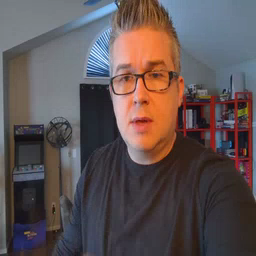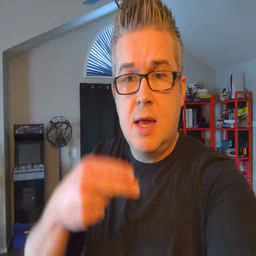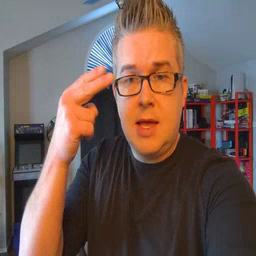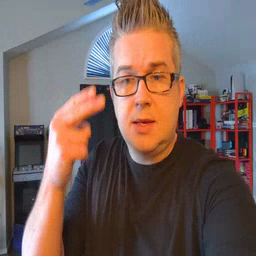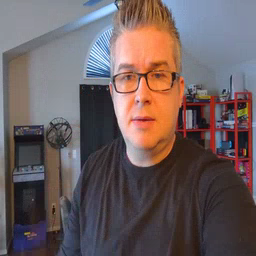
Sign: high